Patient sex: M
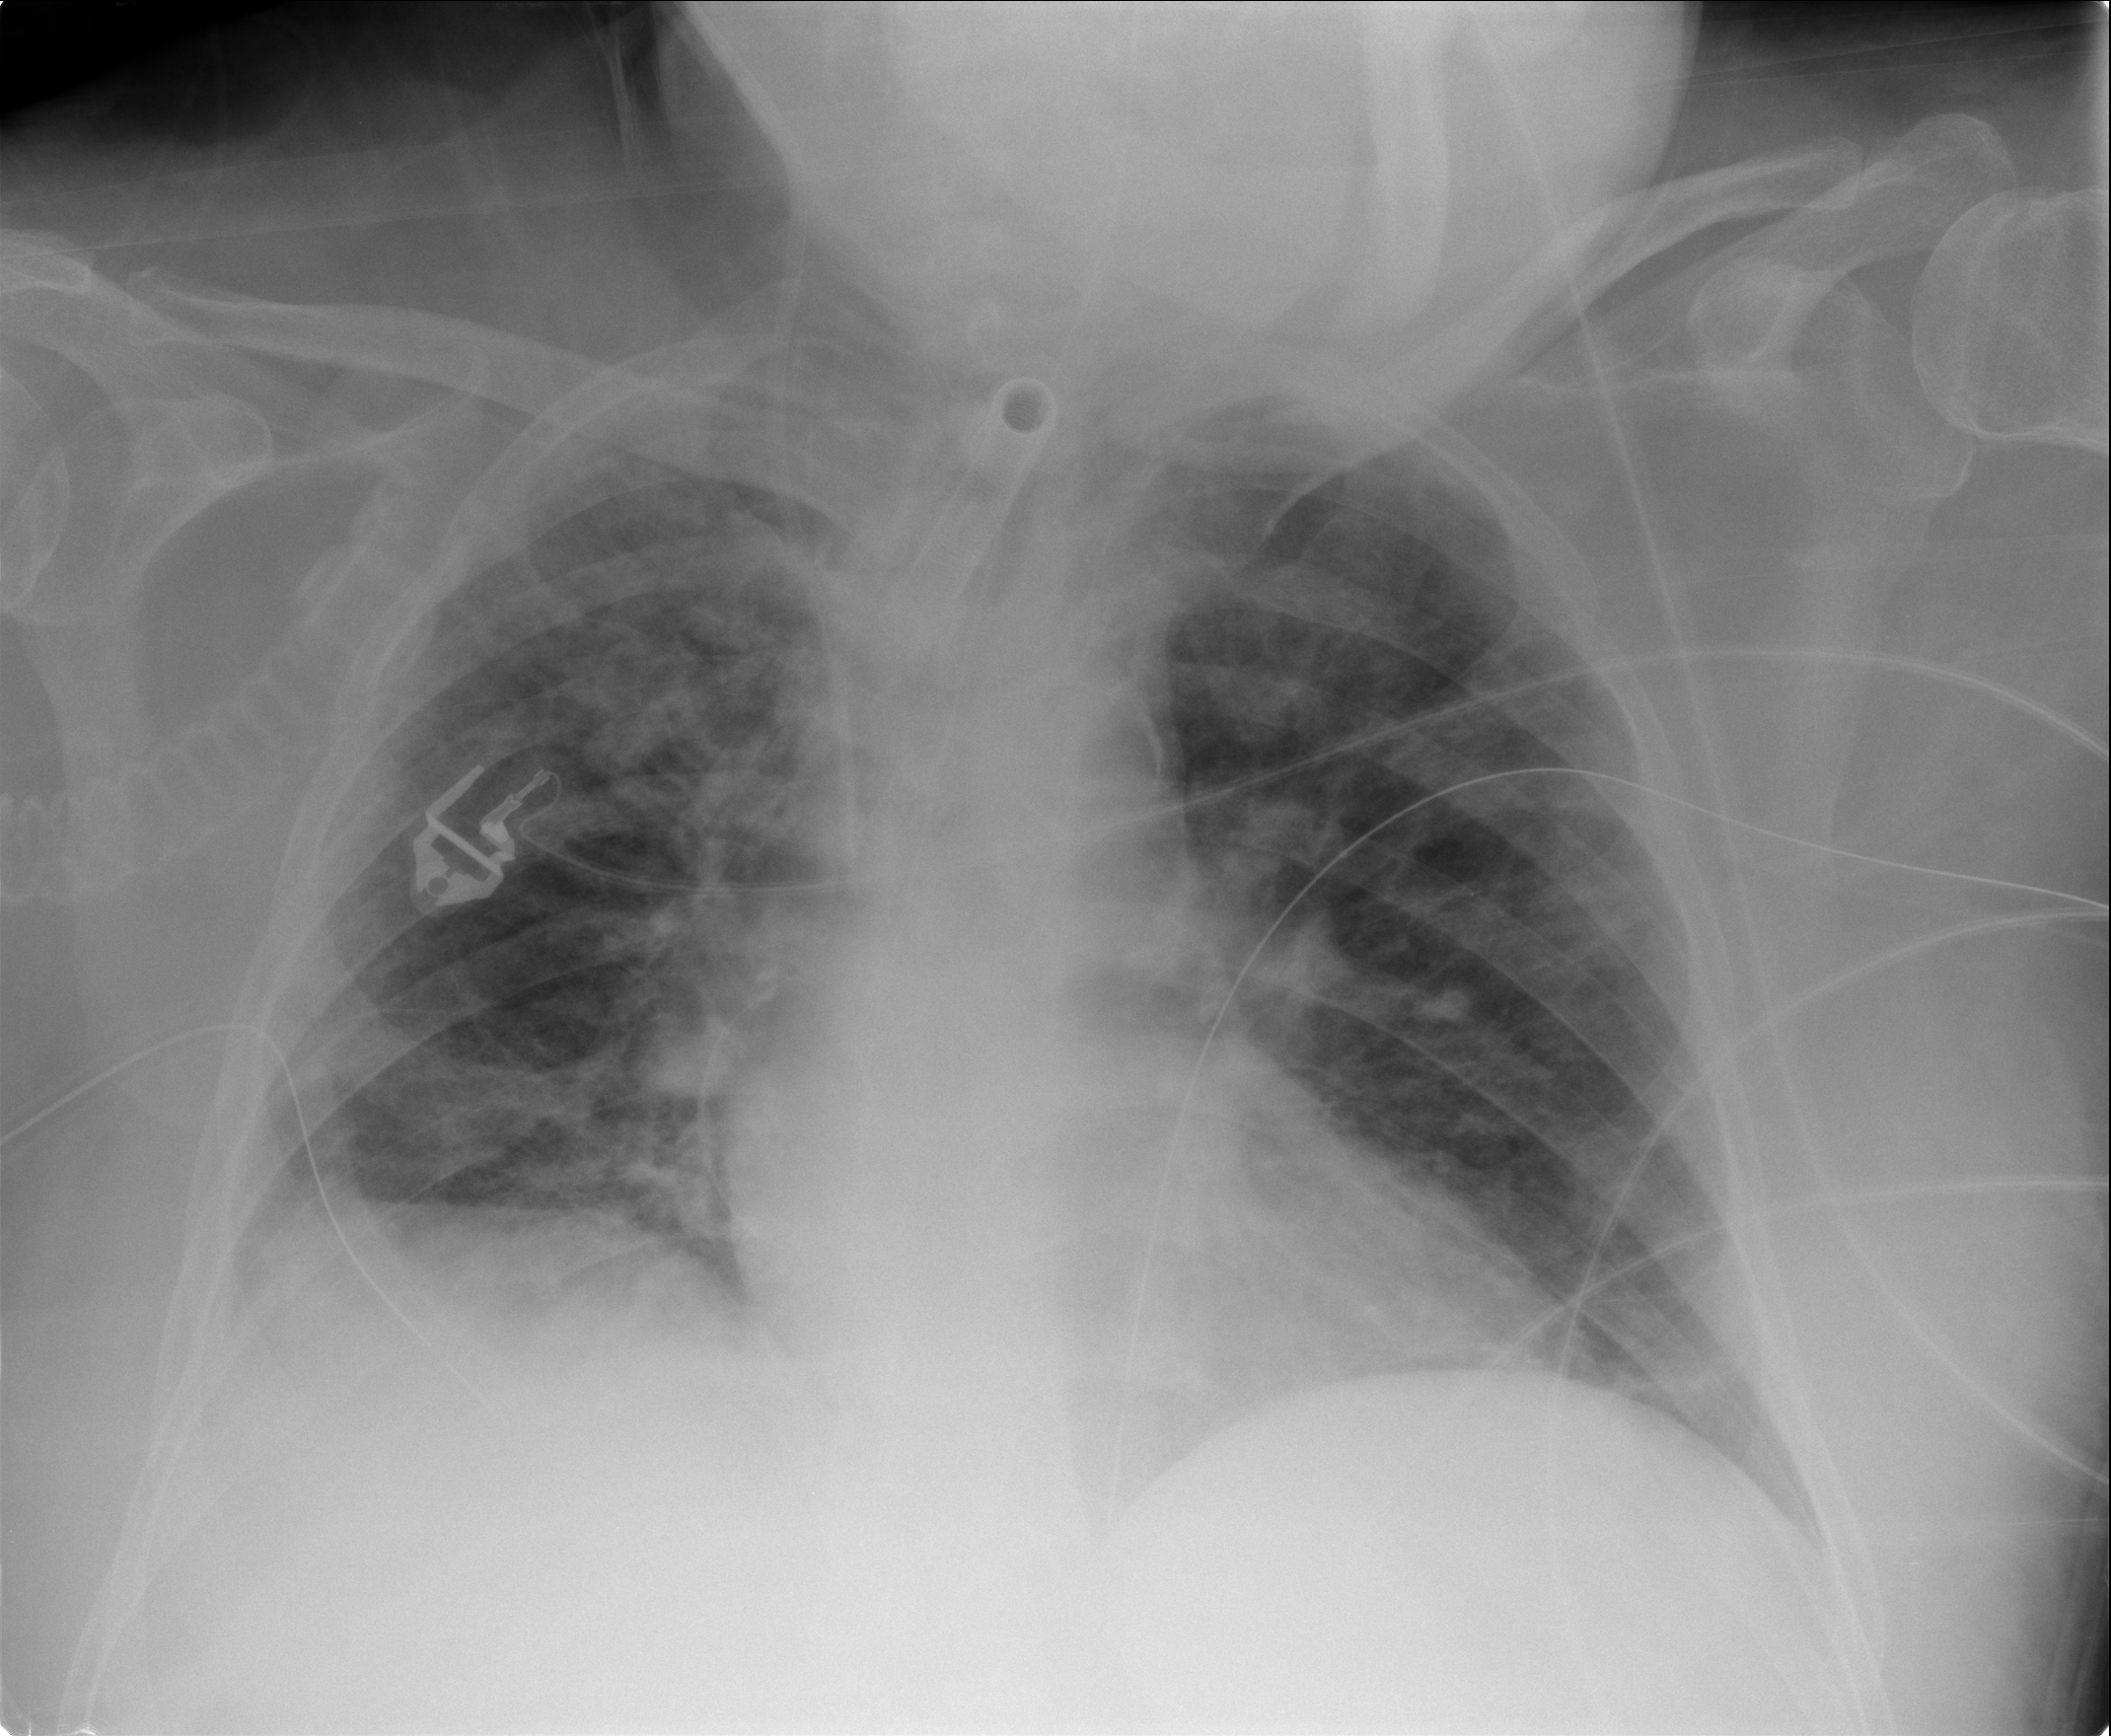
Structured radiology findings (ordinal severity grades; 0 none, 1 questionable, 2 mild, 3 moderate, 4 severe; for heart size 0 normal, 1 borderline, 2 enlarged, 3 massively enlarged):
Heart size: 1
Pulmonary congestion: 3
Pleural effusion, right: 2
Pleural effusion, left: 2
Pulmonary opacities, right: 3
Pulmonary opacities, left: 2
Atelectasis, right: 3
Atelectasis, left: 3